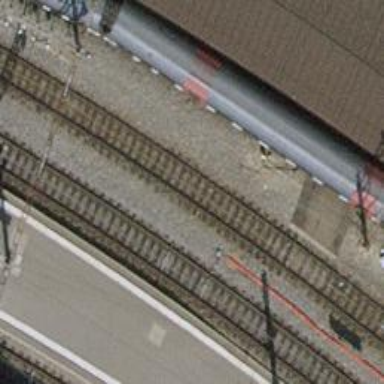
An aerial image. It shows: Railway siding with one electrified track and contact line for powering the train.